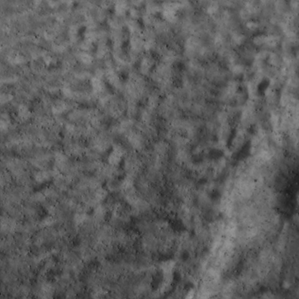
Label: non_frost